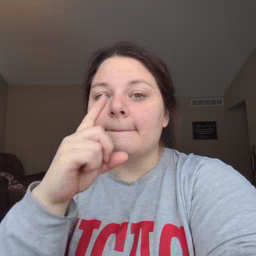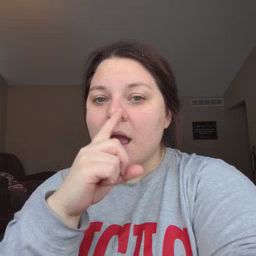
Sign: mouse